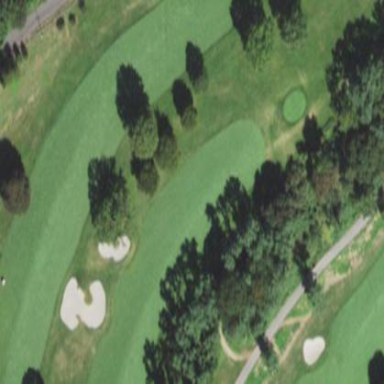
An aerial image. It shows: Golf fairway surrounded by grass.